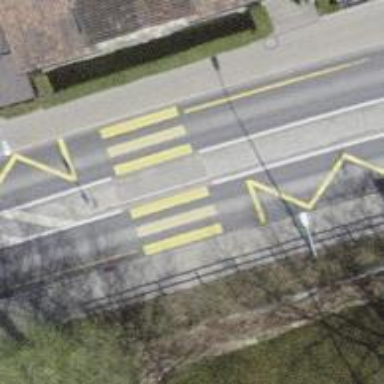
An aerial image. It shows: Uncontrolled zebra crossing with pedestrian island.